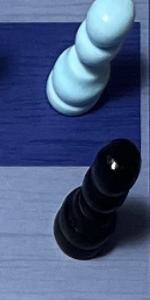
Label: Pawn_Black